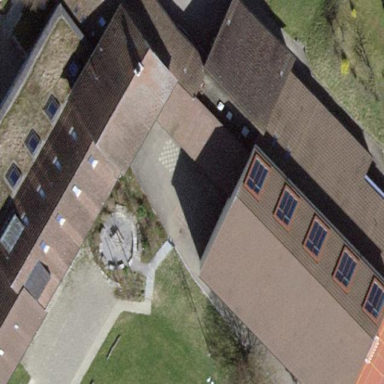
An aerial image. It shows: School building.